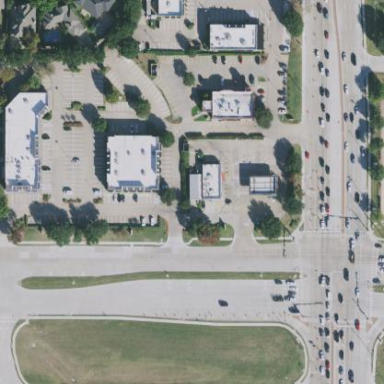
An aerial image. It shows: Retail area.